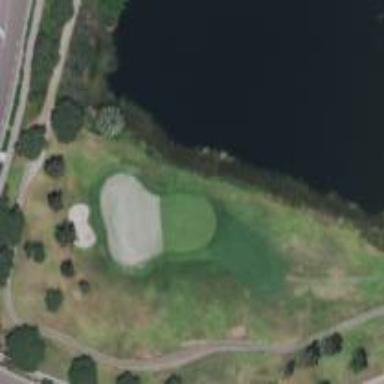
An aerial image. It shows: Golf hole.